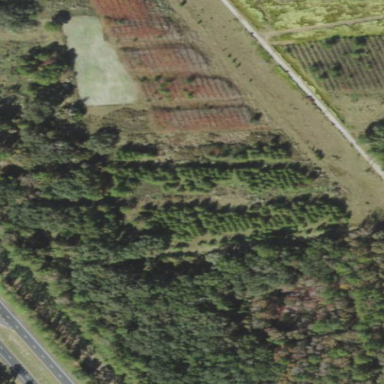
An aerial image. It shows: Plant nursery with trees.